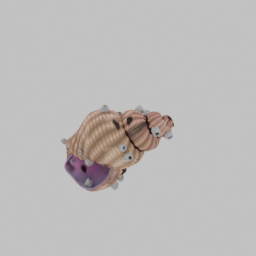
Label: animals